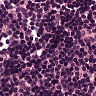
Metastatic tissue present: no